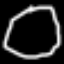
Label: octagon